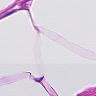
Metastatic tissue present: no